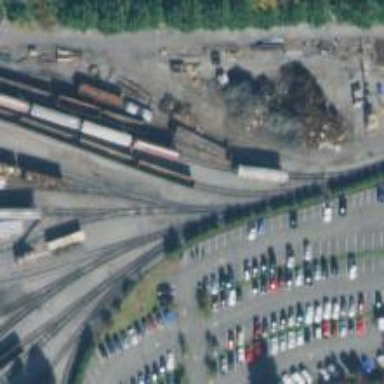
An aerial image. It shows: Railway yard used for servicing trains.